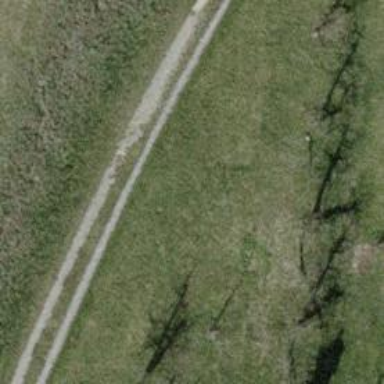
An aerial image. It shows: Unpaved track with grade 3 track type.